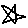
Label: star